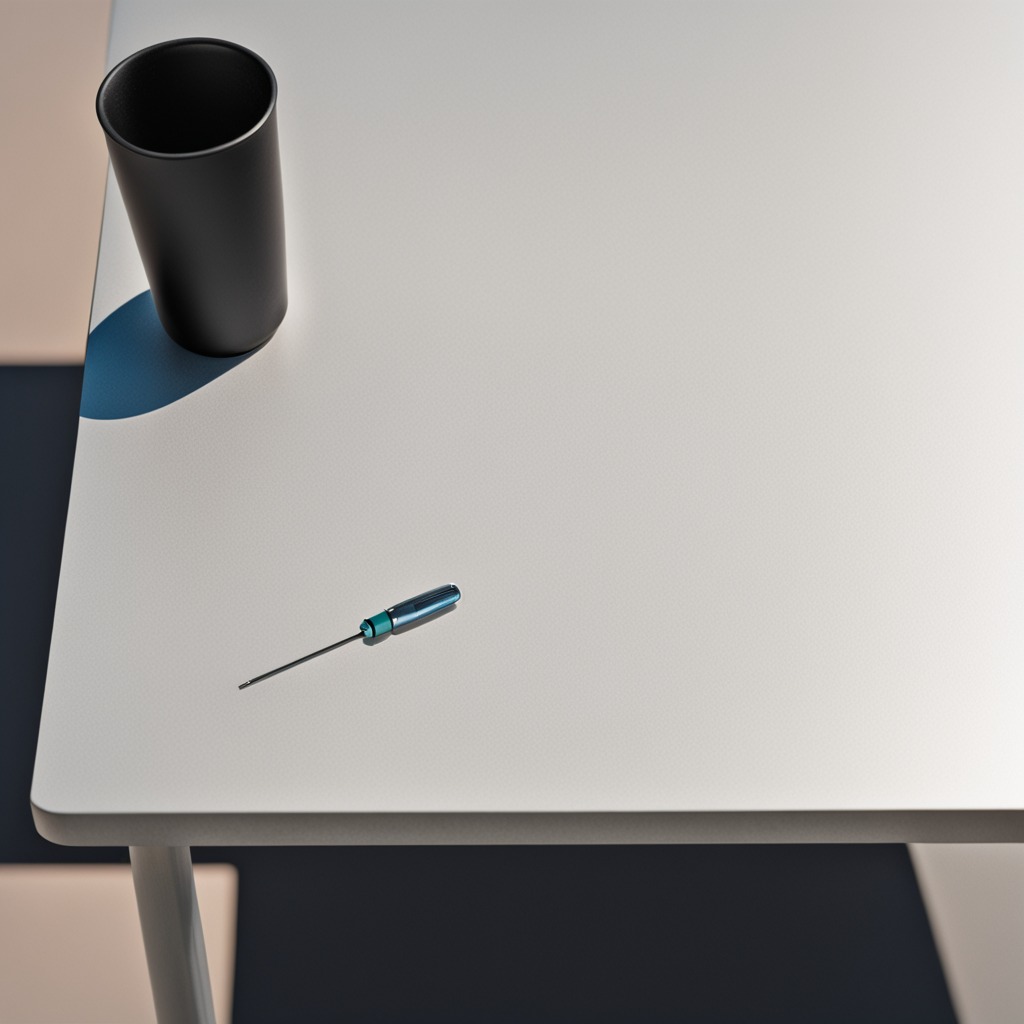
A screwdriver lying on the table.